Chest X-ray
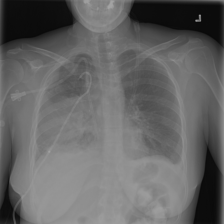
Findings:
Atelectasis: negative
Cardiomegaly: negative
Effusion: negative
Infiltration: negative
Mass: negative
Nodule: negative
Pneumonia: negative
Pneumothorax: positive
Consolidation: negative
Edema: negative
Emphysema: negative
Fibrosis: negative
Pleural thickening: negative
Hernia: negative